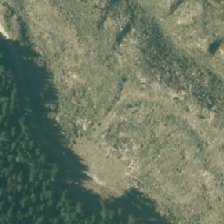
Land cover: harvested_forest